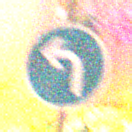
Verkehrszeichen: VorgeschriebeneFahrtrichtungLinks
Umgebung: Outdoor, Nature
Tageszeit: Night
Wetter: Clear
Licht: Natural
Jahreszeit: NotSpecified
Kontrast: LowContrast